Question: I trying to build block like on image is.
There is one strip with 3 or more blocks. Under every block placed the number(content: counters ?). Every block may have own background, but i still want to see the number. Any ideas how to preform thinks like that? I tried to use z-index, but no luck.

<URL>
'''
.element:before{
content: counters(el-list, "") ". ";
font-size: 40px;
z-index:2;
color:#fff;
position:absolute;
margin-left:-10px;
}
.element{
height:50px;
background:#333;
margin:10px;
width:50px;
float:left;
counter-increment: el-list;
z-index:3;
}
'''
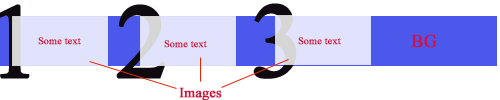
Answer: I used three layers. One main container, wrappers and inner content divs.
The counter is tied to wrappers as their :before element.
<URL>
'''
<div class="main">
<div class="wrapper">
<div class="content">
<img src="http://lorempixel.com/160/60">
</div>
</div>
<div class="wrapper">
<div class="content">
<img src="http://lorempixel.com/160/60">
</div>
</div>
<div class="wrapper">
<div class="content">
<img src="http://lorempixel.com/160/60">
</div>
</div>
<div class="wrapper">
<div class="content">
<img src="http://lorempixel.com/160/60">
</div>
</div>
</div>
'''
and .
..with which you may want to fiddle a bit more is here. It's right off the top of my head and there may be some unnecessary rules.
'''
.main {
overflow: visible;
background: rgba(0, 0, 0, 0.2);
counter-reset:el-list;
overflow:hidden;
height: 80px;
}
.wrapper {
counter-increment: el-list;
float:left;
position: relative;
margin: 10px;
}
.wrapper:before {
display: block;
position: absolute;
top: 0;
left: 0;
max-width: 50px;
padding-left: 10px;
font-size: 82px;
color: #fff;
content: counters(el-list, "")". ";
}
.wrapper:hover:before {
color: #000;
}
.content {
display: inline-block;
opacity: 0.8;
height: 60px;
background:#333;
margin-left: 30px;
}
.content:hover {
opacity: 0.4;
}
'''